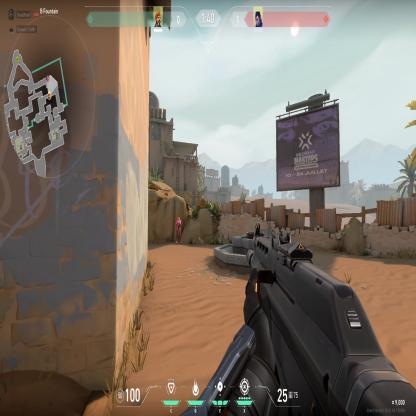
Label: enemy